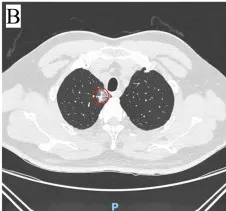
Imaging and pathology findings at the patient's first visit. Chest CT showed a solid nodule was observed in the apical segment of the upper lobe of the right lung, which was considered a primary lesion.
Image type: radiology (ct)